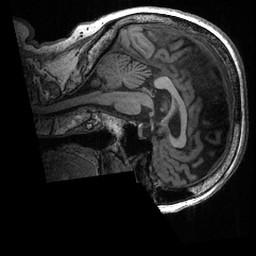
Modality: T1w
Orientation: sagittal
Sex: female
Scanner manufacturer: ge
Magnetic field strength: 3 T
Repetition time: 0.0064 s
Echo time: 0.00281 s